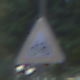
Verkehrszeichen: RadverkehrRechts
Umgebung: Outdoor, Suburban
Tageszeit: MorningAfternoon
Wetter: PartlyCloudy
Licht: Natural
Jahreszeit: NotSpecified
Kontrast: LowContrast